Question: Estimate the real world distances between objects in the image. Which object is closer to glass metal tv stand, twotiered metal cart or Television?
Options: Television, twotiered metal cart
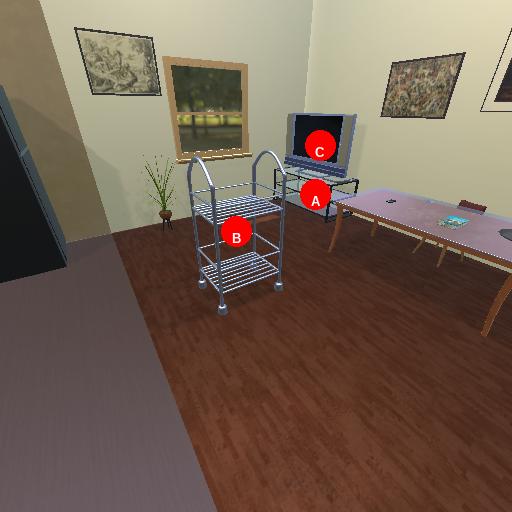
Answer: Television